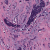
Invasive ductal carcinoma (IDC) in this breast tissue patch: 0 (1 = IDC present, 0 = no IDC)